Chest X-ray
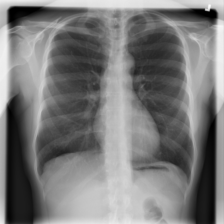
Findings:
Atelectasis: negative
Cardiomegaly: negative
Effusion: negative
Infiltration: negative
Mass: negative
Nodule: negative
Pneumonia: negative
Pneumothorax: negative
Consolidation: negative
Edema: negative
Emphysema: negative
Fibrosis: negative
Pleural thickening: negative
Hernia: negative